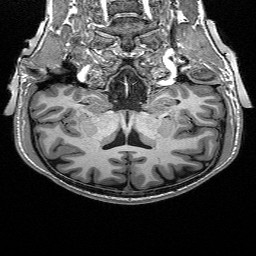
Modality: T1w
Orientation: sagittal